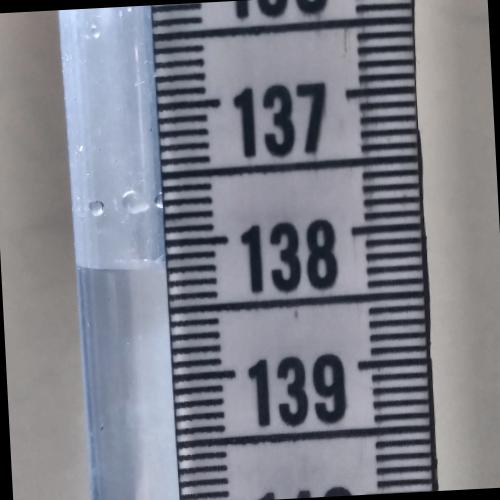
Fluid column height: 138.2 cm